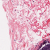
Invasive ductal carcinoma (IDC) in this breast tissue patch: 0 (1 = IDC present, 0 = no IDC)